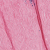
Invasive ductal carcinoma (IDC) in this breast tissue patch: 1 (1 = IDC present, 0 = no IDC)